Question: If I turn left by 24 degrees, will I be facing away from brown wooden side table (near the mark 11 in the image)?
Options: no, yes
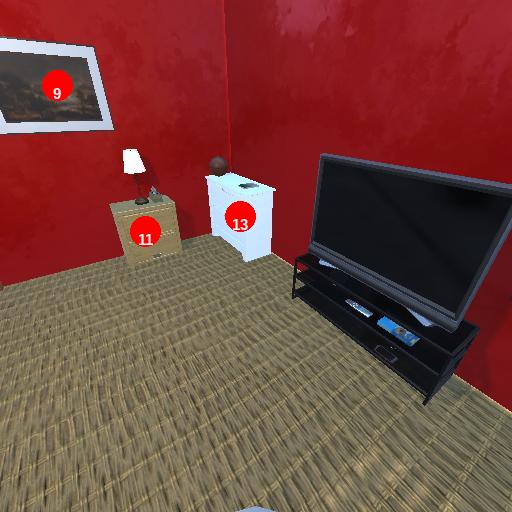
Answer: no